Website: macys
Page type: billing-address
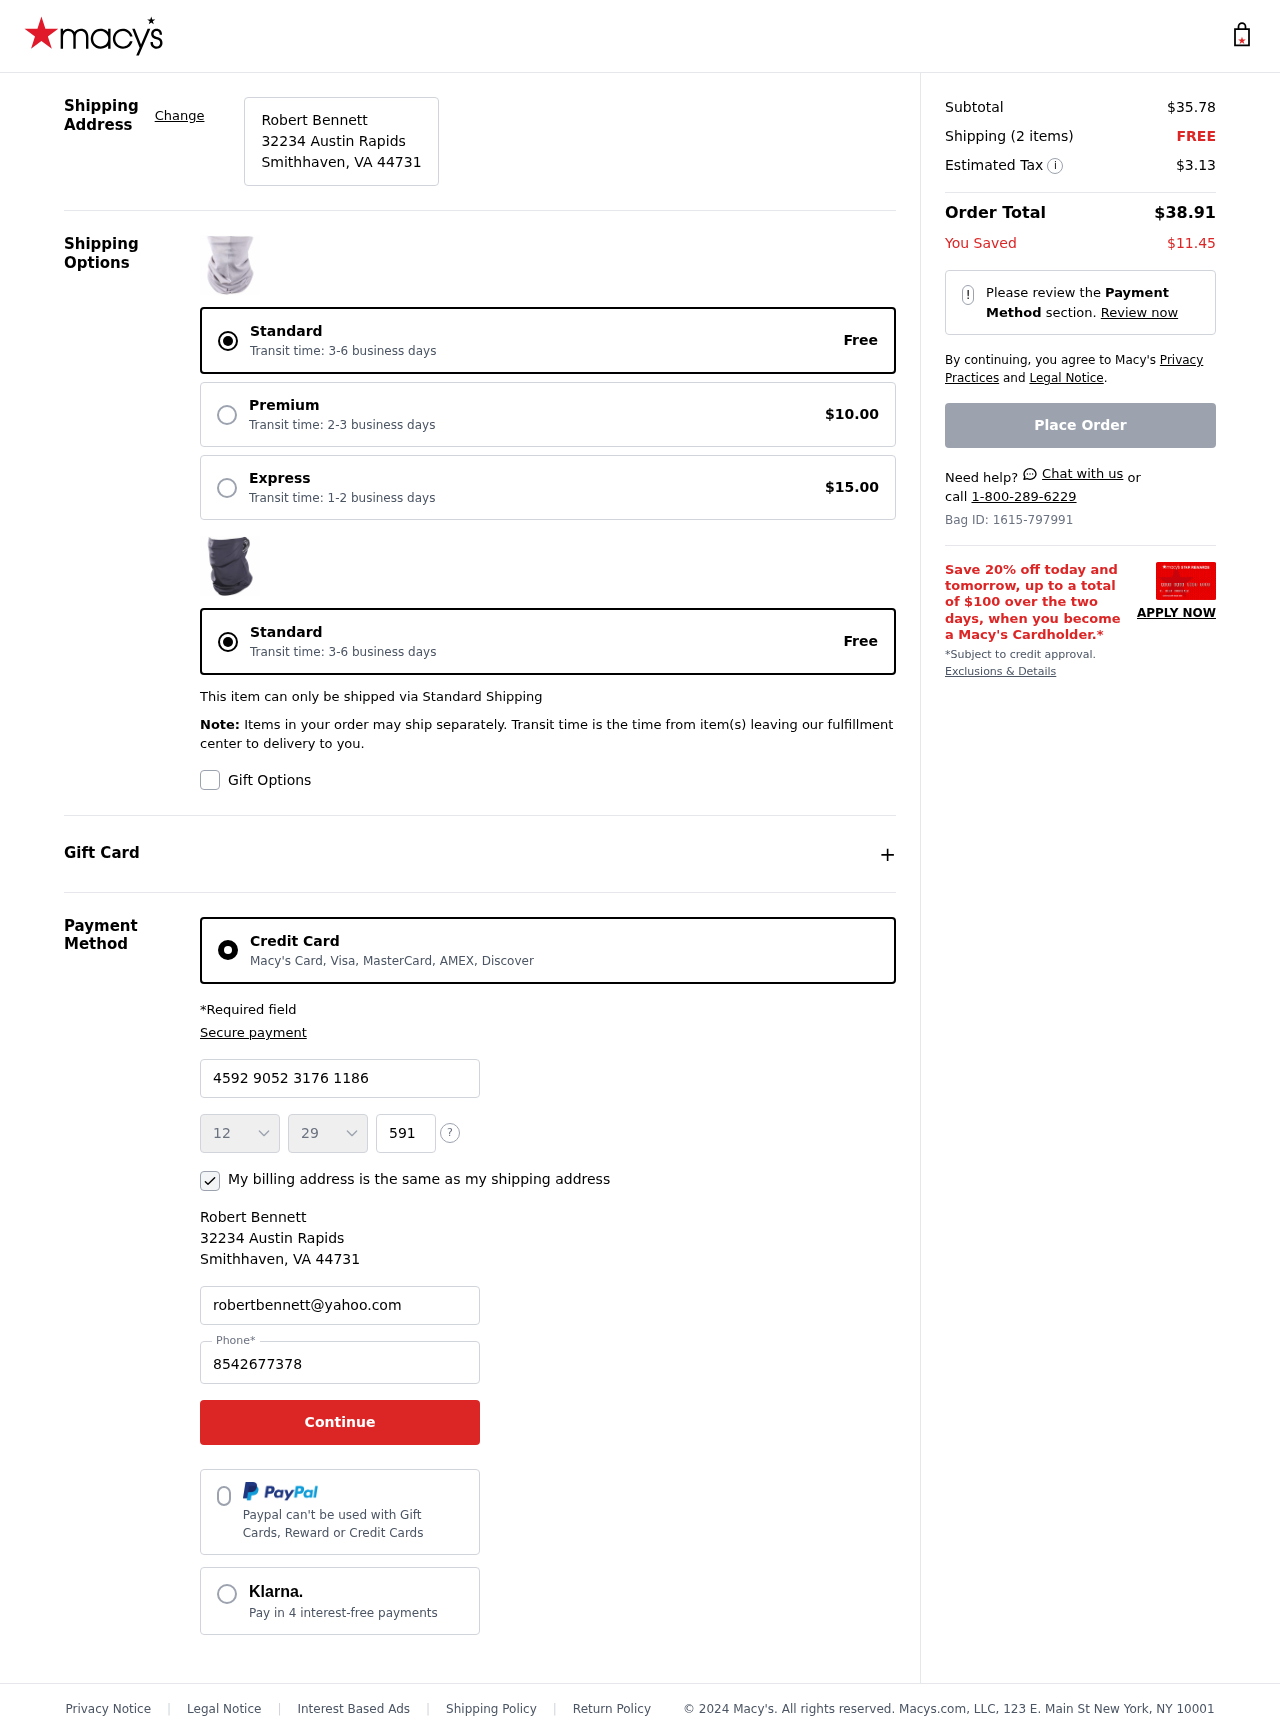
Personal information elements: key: PII_CARD_CVV
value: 591
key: PII_CARD_EXPIRY_MONTH
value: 12
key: PII_CARD_EXPIRY_YEAR
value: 29
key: PII_CARD_NUMBER
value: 4592 9052 3176 1186
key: PII_CITY_STATE_ZIP
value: Smithhaven, VA 44731
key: PII_EMAIL
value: robertbennett@yahoo.com
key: PII_FULLNAME
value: Robert Bennett
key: PII_PHONE
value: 8542677378
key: PII_STREET
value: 32234 Austin Rapids
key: PII_FULLNAME2
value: Robert Bennett
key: PII_STREET2
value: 32234 Austin Rapids
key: PII_CITY_STATE_ZIP2
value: Smithhaven, VA 44731
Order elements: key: ORDER_SUBTOTAL
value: $35.78
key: ORDER_NUM_ITEMS
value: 2
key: ORDER_SHIPPING_COST
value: FREE
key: ORDER_TAX
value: $3.13
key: ORDER_TOTAL
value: $38.91
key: ORDER_SAVINGS
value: $11.45
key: ORDER_ID
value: Bag ID: 1615-797991